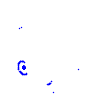
Particle: proton